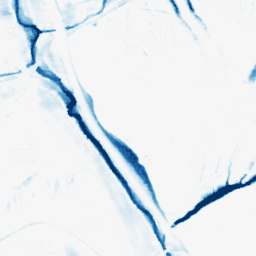
Category: morphological
Decomposition family: morphological_ellipse
Decomposition parameters: operation: closing
width: 10
height: 30
Upsampling method: sinc_blackman
Upsampling parameters: scale: 2
kernel_size: 4
Upsampling scale: 2